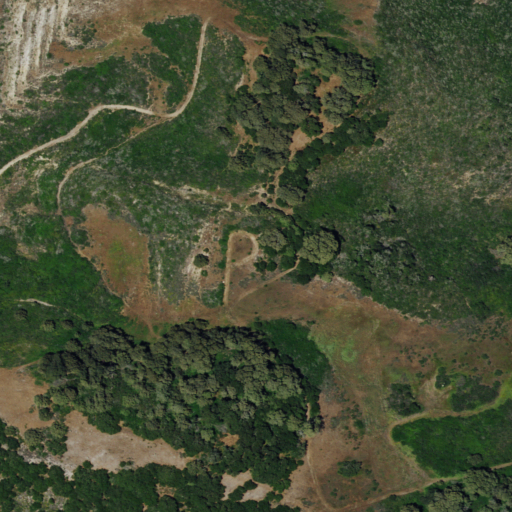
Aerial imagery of mountain in California named La Tinta Hill containing shrub, mixed forest, and evergreen forest